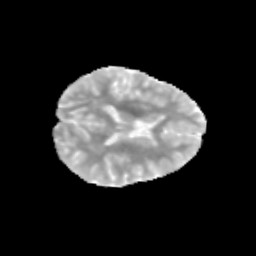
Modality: MD
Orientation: axial
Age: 11
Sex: female
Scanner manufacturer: siemens
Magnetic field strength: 3 T
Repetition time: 3.8 s
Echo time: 0.07 s